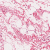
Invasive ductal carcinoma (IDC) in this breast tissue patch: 0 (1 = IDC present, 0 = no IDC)